Question: I want to remove the padding around the icon on the left in the standard android 4.0+ action bar. I'm setting the icon with:
'''
getActionBar().setIcon(getResources().getDrawable(R.drawable.ic_action_myapp));
'''
And I would like the icon to fill vertically the space, touching both top and bottom, similar to what soundcloud app does:

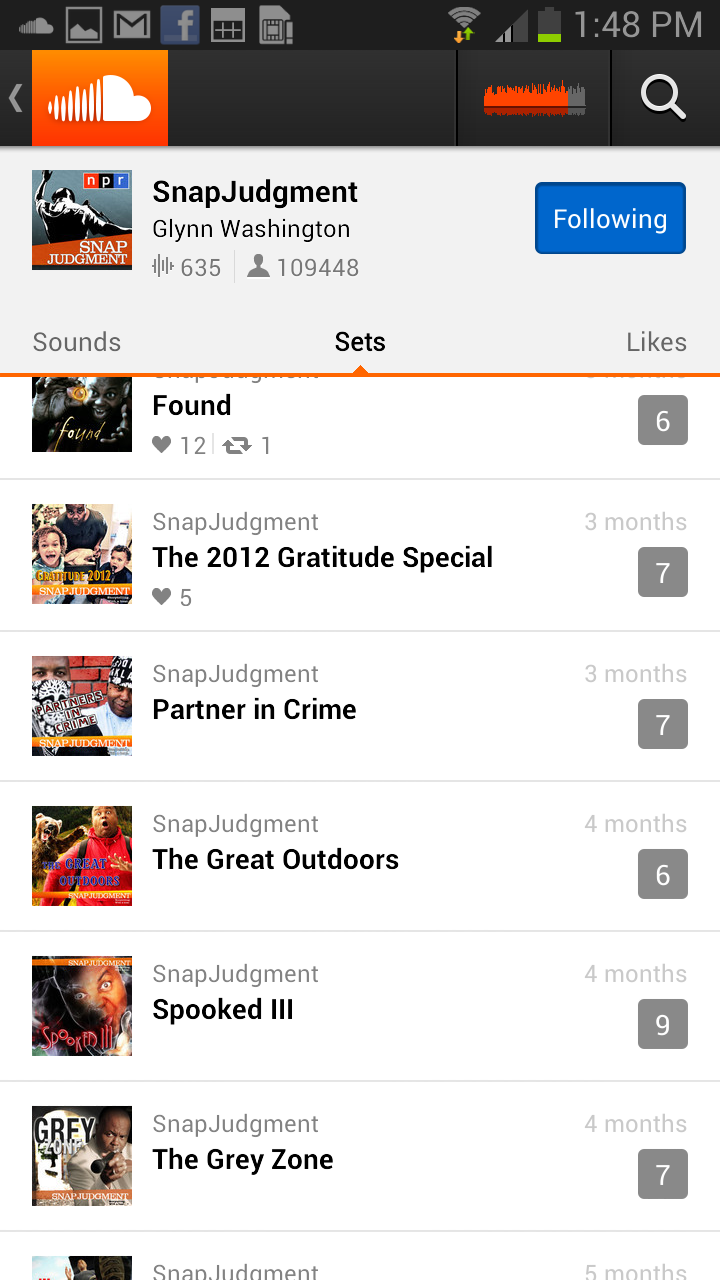
Answer: Digging into AOSP sources, it seems the code involved is in <URL>:
'''
@Override
protected void onLayout(boolean changed, int l, int t, int r, int b) {
...
final LayoutParams iconLp = (LayoutParams) mIconView.getLayoutParams();
final int iconHeight = mIconView.getMeasuredHeight();
final int iconWidth = mIconView.getMeasuredWidth();
final int hCenter = (r - l) / 2;
final int iconTop = Math.max(iconLp.topMargin, vCenter - iconHeight / 2);
final int iconBottom = iconTop + iconHeight;
final int iconLeft;
final int iconRight;
int marginStart = iconLp.getMarginStart();
final int delta = Math.max(marginStart, hCenter - iconWidth / 2);
if (isLayoutRtl) {
iconRight = width - upOffset - delta;
iconLeft = iconRight - iconWidth;
} else {
iconLeft = upOffset + delta;
iconRight = iconLeft + iconWidth;
}
mIconView.layout(iconLeft, iconTop, iconRight, iconBottom);
}
'''
the same widget use this layout, defined in <URL>:
'''
<view xmlns:android="http://schemas.android.com/apk/res/android"
class="com.android.internal.widget.ActionBarView$HomeView"
android:layout_width="wrap_content"
android:layout_height="match_parent">
<ImageView android:id="@android:id/up"
android:src="?android:attr/homeAsUpIndicator"
android:layout_gravity="center_vertical|start"
android:visibility="gone"
android:layout_width="wrap_content"
android:layout_height="wrap_content"
android:layout_marginEnd="-8dip" />
<ImageView android:id="@android:id/home"
android:layout_width="wrap_content"
android:layout_height="wrap_content"
android:layout_marginEnd="8dip"
android:layout_marginTop="@android:dimen/action_bar_icon_vertical_padding"
android:layout_marginBottom="@android:dimen/action_bar_icon_vertical_padding"
android:layout_gravity="center"
android:adjustViewBounds="true"
android:scaleType="fitCenter" />
</view>
'''
According to sources the icon is shown in the 'Imageview' with id='android.R.id.home'. The 'onLayout()' method reported above takes account of the 'ImageView' margins defined in the layout, which can't be set via theme/style override because they use the value '@android:dimen/action_bar_icon_vertical_padding'.
All you can do is to get rid of those values at runtime, and set them according your needs:
simply retrieve the 'ImageView' and set its top and bottom margins to '0'. Something like this:
'''
ImageView icon = (ImageView) findViewById(android.R.id.home);
FrameLayout.LayoutParams iconLp = (FrameLayout.LayoutParams) icon.getLayoutParams();
iconLp.topMargin = iconLp.bottomMargin = 0;
icon.setLayoutParams( iconLp );
'''
Left padding on actionbar is affected by the <URL> the left/up indicator is gone, but a left padding is used as well. A simple solution:
1. enable the actionbar up navigation using ActionBar.setDisplayHomeAsUpEnabled(true) in order to consider the indicator view in the layout process
2. force the drawable used as up indicator in your res/values-v14/styles.xml to null
eg:
'''
<style name="AppBaseTheme" parent="android:Theme.Holo.Light.DarkActionBar">
<!-- API 14 theme customizations can go here. -->
<item name="android:homeAsUpIndicator">@null</item>
</style>
'''